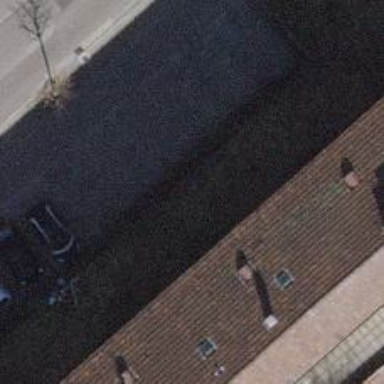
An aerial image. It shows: Parking area with surface.